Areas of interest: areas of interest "Industrial Park"
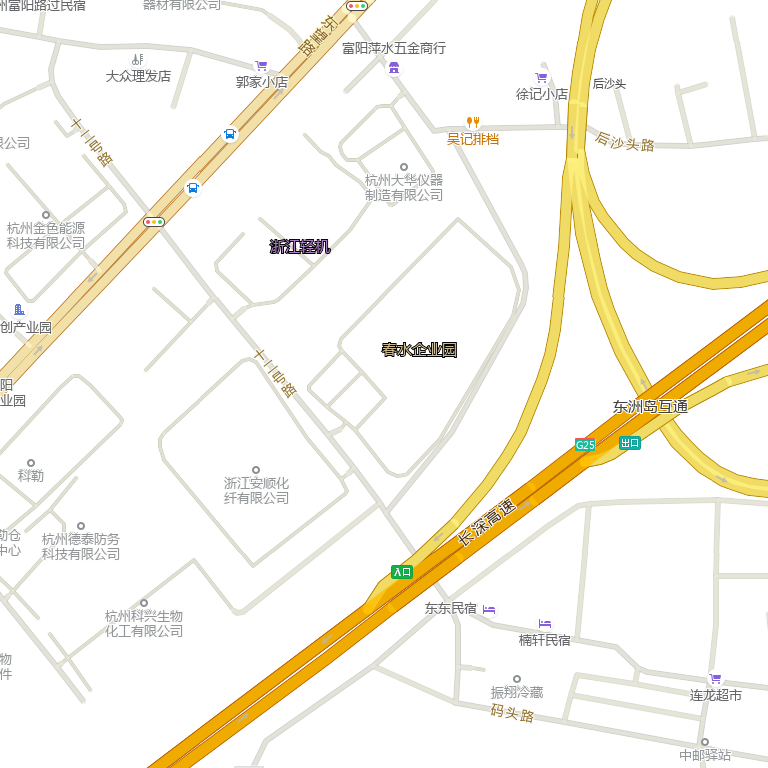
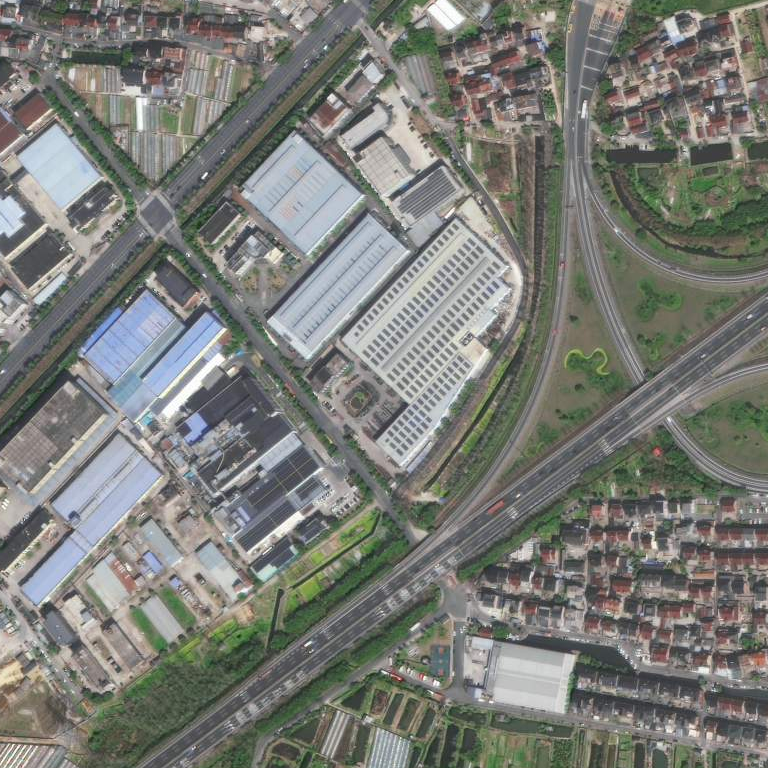